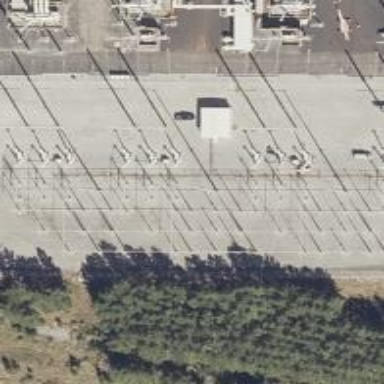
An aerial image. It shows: Switch for power supply.